Field crop: tomato
Growth stage: 2
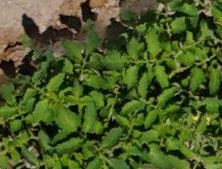
Species: tomato